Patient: sex F, age 68
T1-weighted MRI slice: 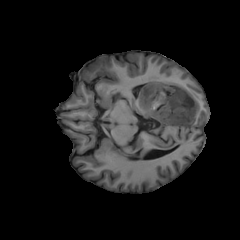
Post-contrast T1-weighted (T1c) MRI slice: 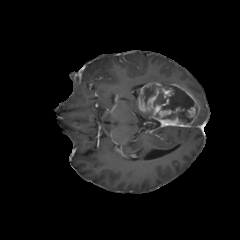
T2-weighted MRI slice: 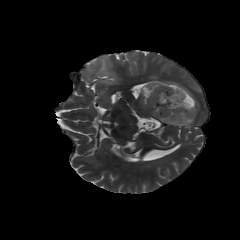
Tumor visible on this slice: yes
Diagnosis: Glioblastoma, IDH-wildtype
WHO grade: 4